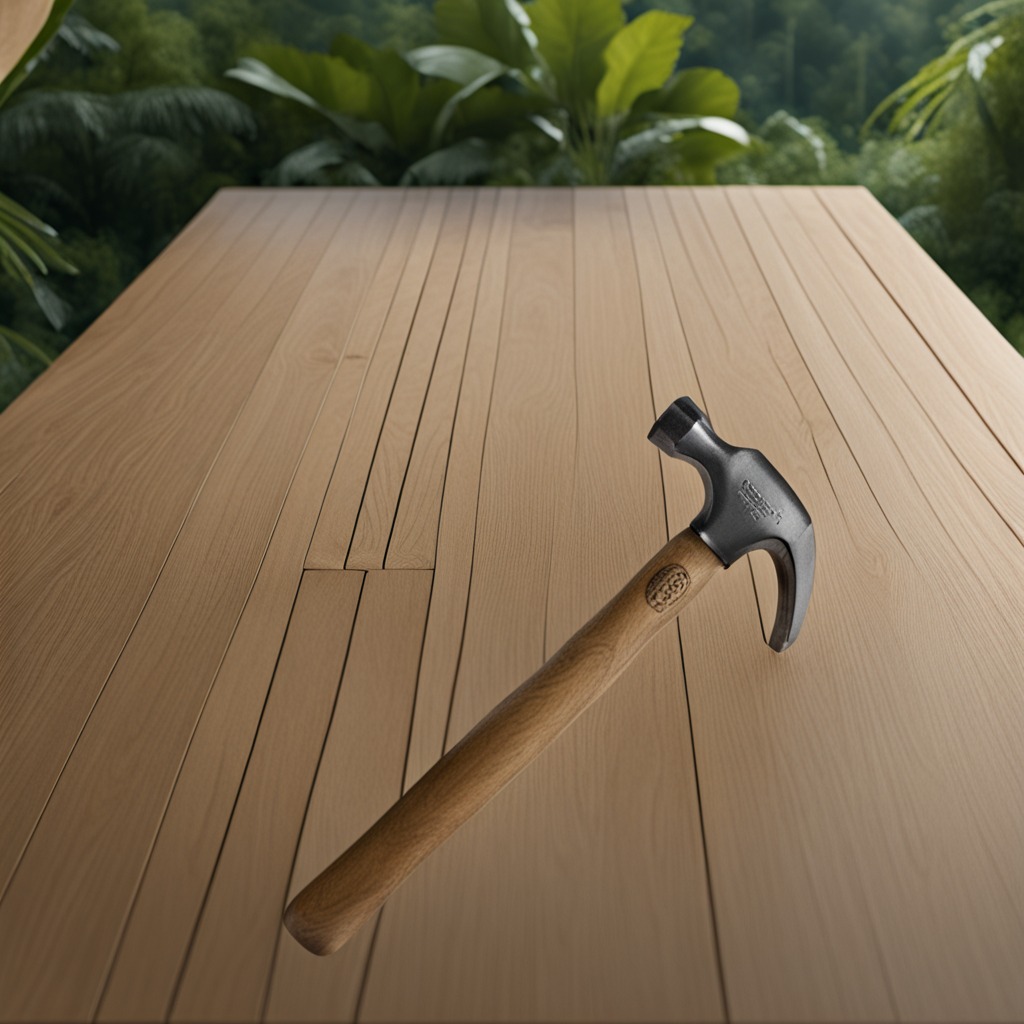
A hammer is lying on a wooden table inside a jungle field workshop tent.